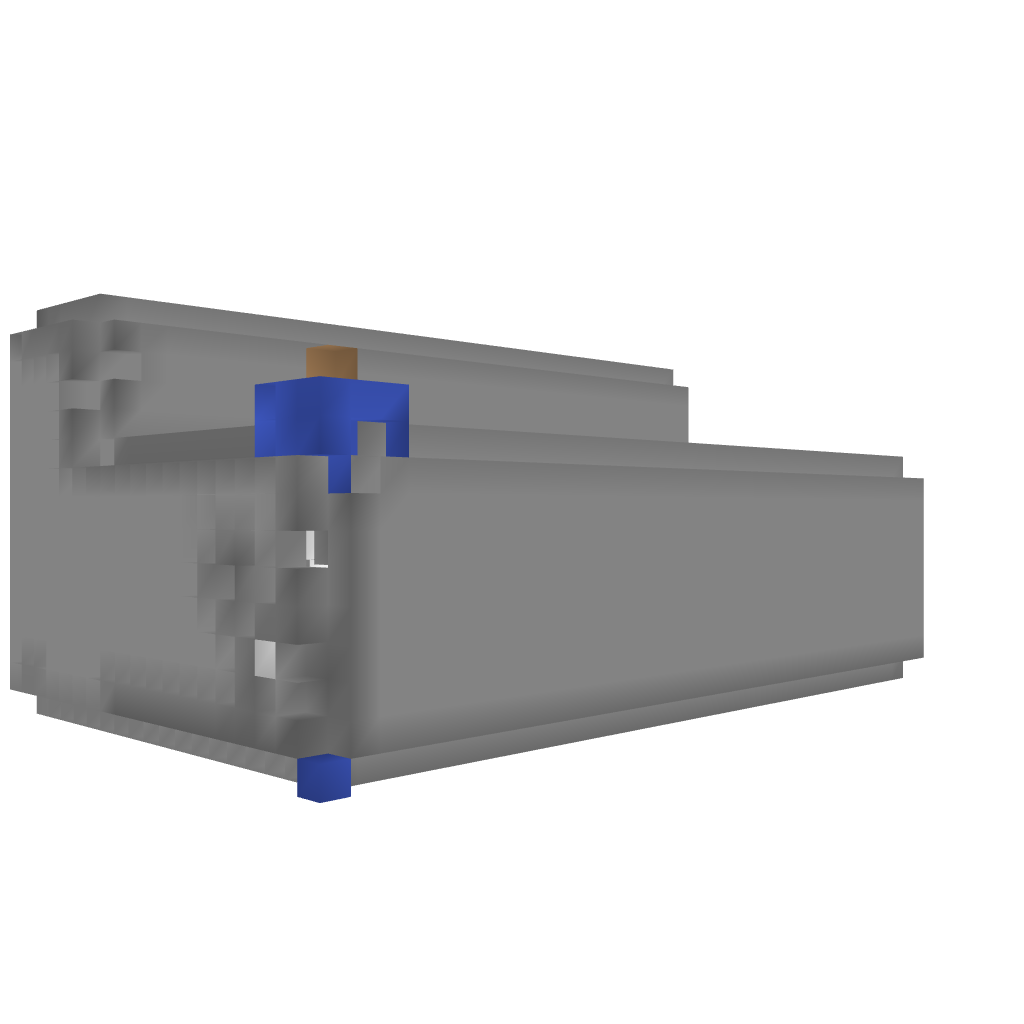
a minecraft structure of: Compact 9-0 Count Down bad low quality